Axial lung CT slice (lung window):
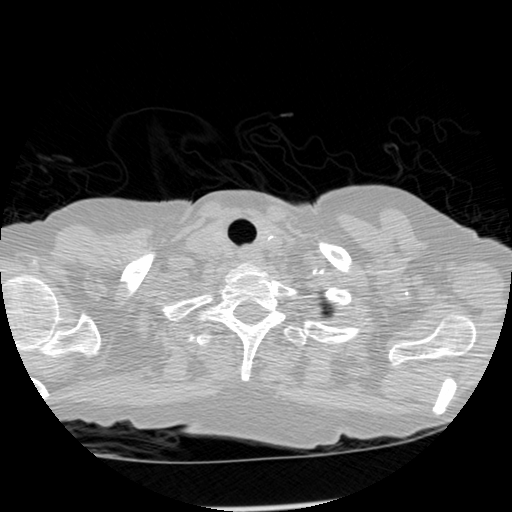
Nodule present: no